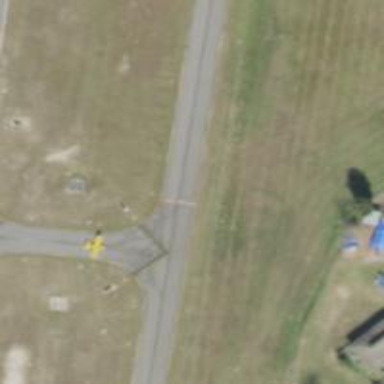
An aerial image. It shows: Image of taxiway at airport.